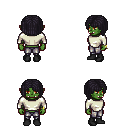
a pixel art fantasy rpg character, female body template, orc, green skin, white long-sleeve shirt, metal pants, raven pageboy hairstyle, bracelets, black shoes, four views (front, back, left, right), 2x2 character sprite sheet, small pixel art, hard edges, no anti-aliasing